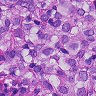
Metastatic tissue present: yes